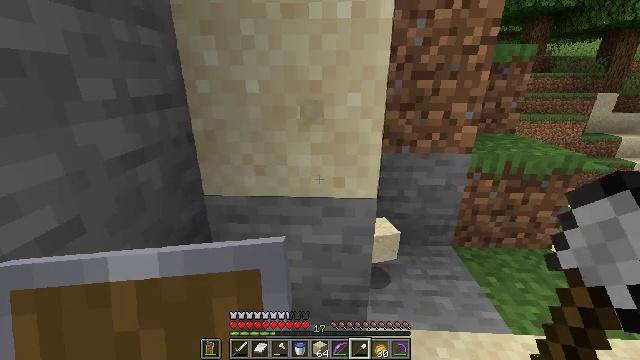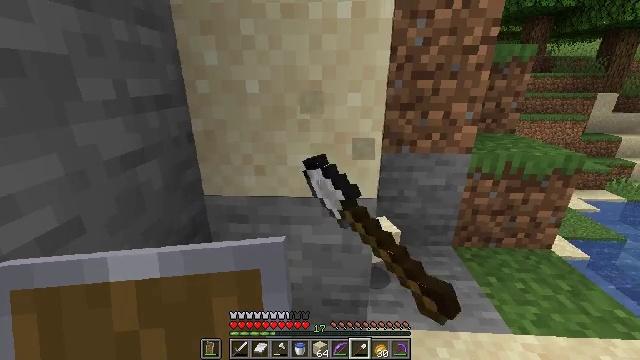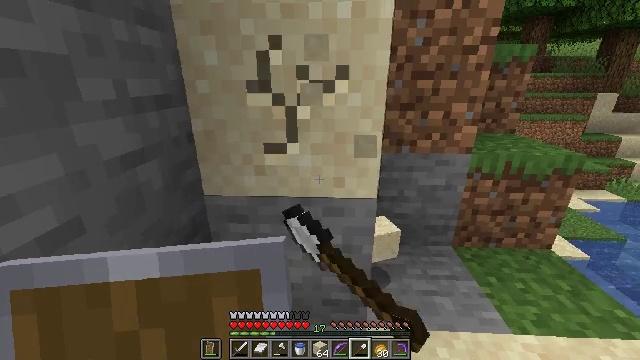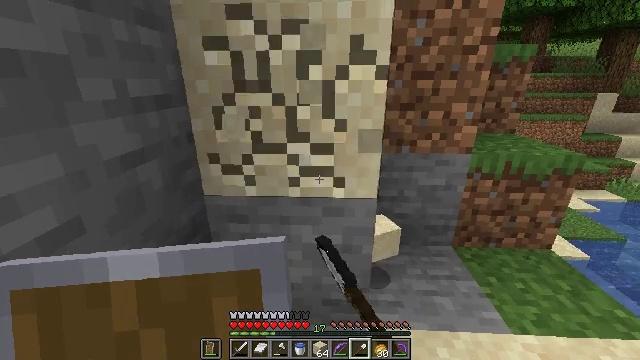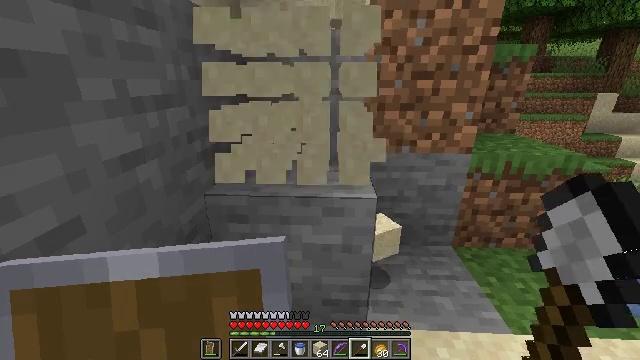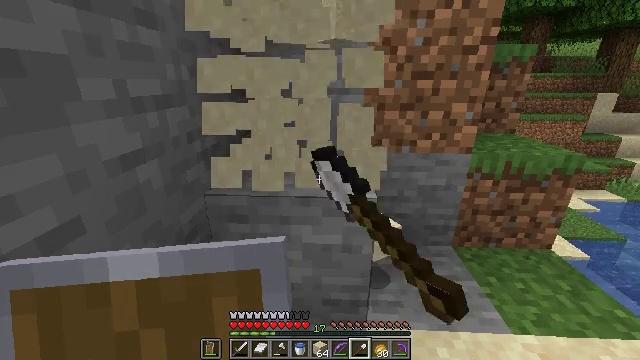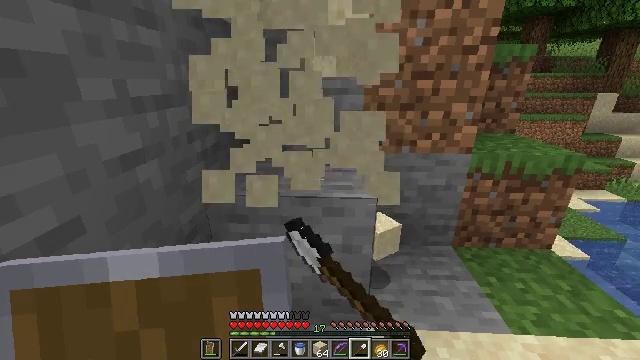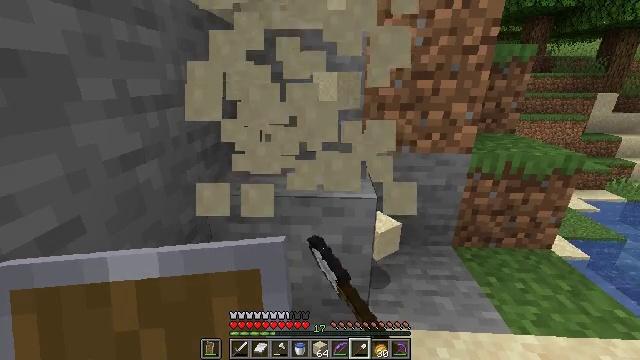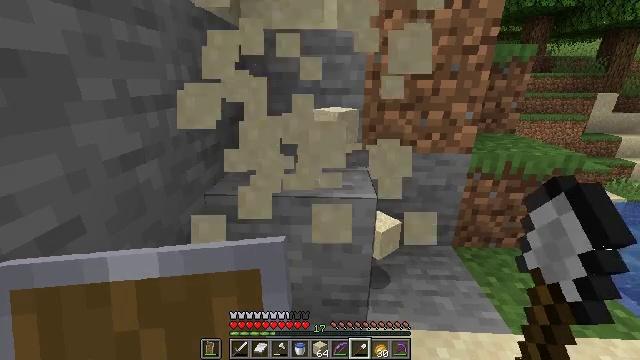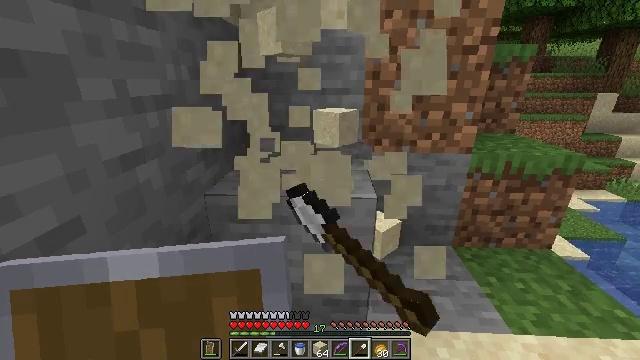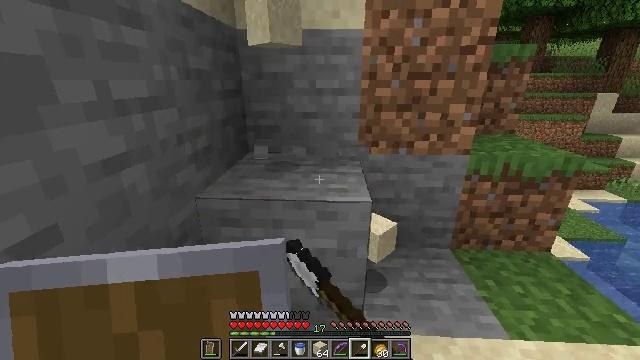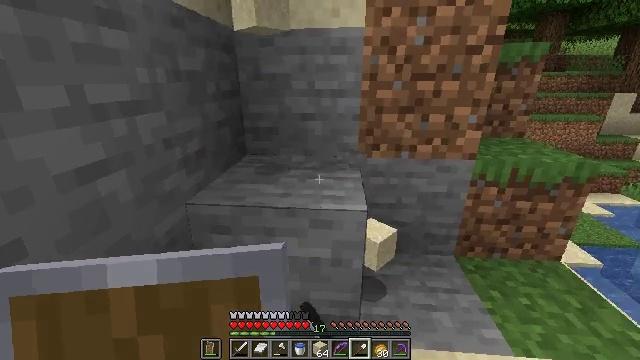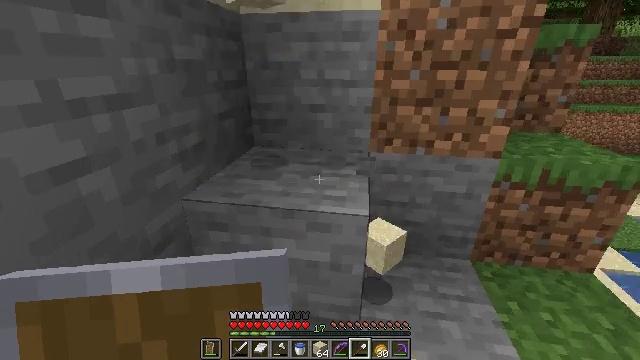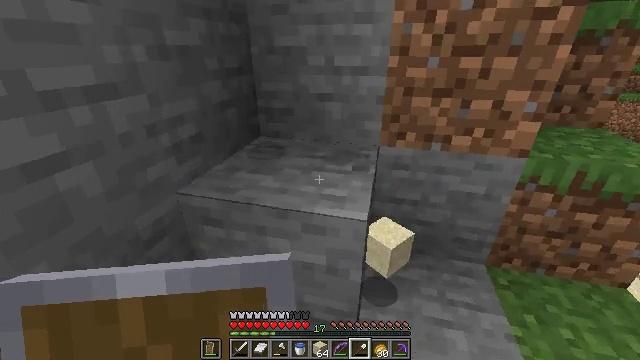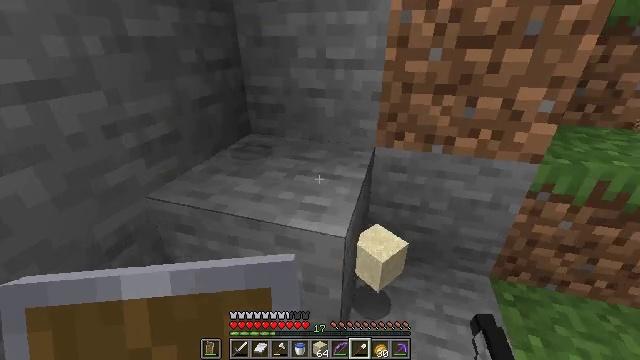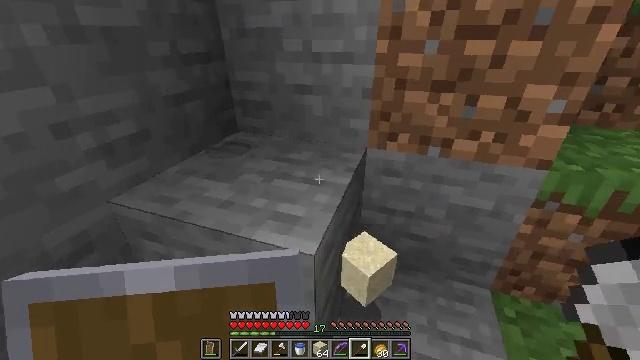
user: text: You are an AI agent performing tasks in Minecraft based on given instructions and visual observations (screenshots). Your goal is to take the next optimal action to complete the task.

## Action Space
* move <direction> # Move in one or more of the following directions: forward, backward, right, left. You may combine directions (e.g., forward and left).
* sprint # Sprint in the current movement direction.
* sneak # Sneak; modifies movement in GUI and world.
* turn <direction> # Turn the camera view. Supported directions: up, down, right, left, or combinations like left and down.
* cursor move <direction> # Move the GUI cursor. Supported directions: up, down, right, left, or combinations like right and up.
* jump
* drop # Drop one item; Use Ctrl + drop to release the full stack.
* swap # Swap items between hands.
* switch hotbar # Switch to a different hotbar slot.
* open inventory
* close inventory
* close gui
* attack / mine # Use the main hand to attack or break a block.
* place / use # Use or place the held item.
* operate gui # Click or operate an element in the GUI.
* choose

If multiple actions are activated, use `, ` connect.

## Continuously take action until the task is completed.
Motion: motion action
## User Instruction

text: Gather sand from the desert.
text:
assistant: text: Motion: attack / mine
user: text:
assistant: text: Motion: attack / mine
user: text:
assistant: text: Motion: attack / mine
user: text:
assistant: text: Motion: attack / mine
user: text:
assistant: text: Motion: attack / mine
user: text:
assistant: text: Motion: attack / mine
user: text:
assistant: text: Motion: attack / mine
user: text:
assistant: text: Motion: attack / mine
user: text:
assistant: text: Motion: no_op
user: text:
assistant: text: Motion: move forward and move right
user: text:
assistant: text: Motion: move forward and move right, turn left
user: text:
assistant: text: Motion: move forward and move right, turn left and down
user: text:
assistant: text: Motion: move forward and move right, turn left and down
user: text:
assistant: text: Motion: move forward and move right, turn left and down
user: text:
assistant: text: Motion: move forward and move right, turn left and down
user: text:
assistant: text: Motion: turn left
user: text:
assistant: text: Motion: no_op
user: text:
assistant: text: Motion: no_op
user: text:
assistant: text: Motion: no_op
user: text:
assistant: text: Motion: no_op
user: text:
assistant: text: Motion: no_op
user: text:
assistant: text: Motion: no_op
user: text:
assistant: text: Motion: no_op
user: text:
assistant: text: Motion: no_op
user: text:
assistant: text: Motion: no_op
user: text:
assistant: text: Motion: turn left and up
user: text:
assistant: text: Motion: turn left and up
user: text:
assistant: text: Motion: turn left and up
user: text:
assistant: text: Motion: turn left and up
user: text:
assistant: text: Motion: move forward, turn left and up